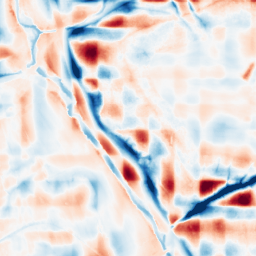
Category: wavelet
Decomposition family: wavelet_reverse_biorthogonal
Decomposition parameters: wavelet: rbio1.3
level: 5
Upsampling method: linear_exact
Upsampling parameters: scale: 8
Upsampling scale: 8